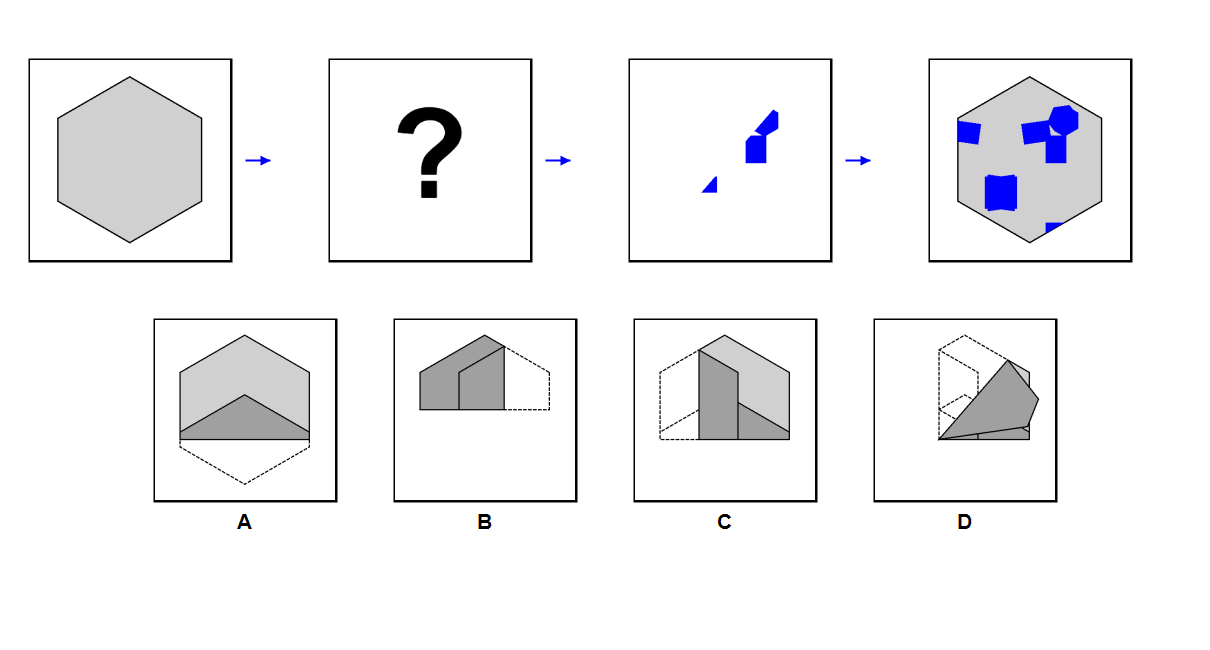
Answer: B